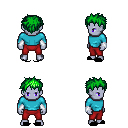
a pixel art fantasy rpg character, male body template, dark elf, purple skin, teal long-sleeve shirt, red pants, green bedhead hairstyle, white cloth bracers, black slippers, four views (front, back, left, right), 2x2 character sprite sheet, small pixel art, hard edges, no anti-aliasing